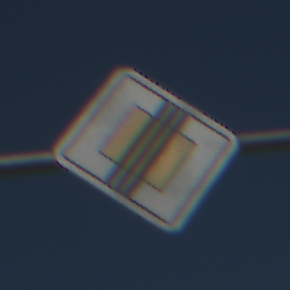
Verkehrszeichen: EndeVorfahrtsstrasse
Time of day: Midday
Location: Outdoor (Nature)
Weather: Clear
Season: Summer
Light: Natural